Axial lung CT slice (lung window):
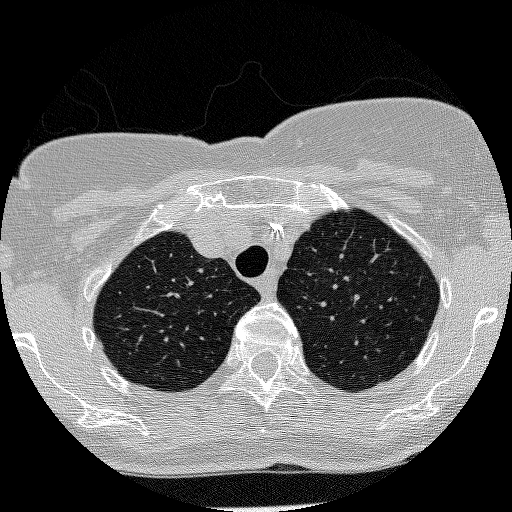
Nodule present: no